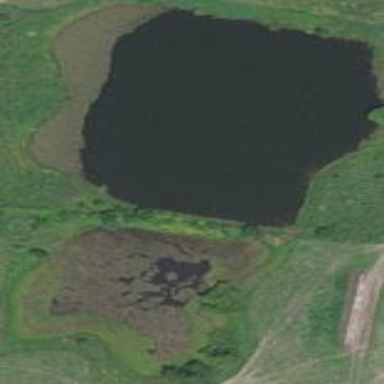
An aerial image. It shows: Pond surrounded by natural water.